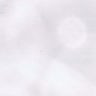
Metastatic tissue present: no